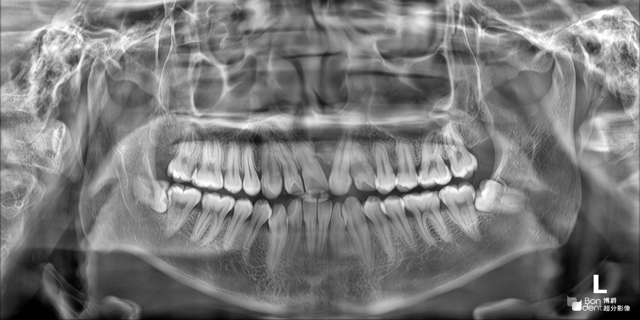
adult